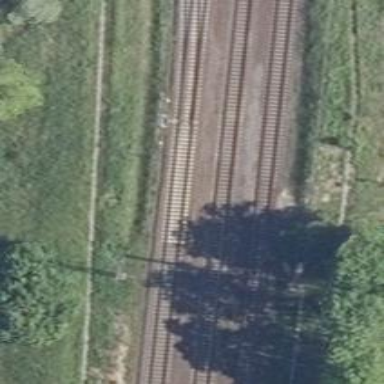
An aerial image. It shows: Railway switch with the turnout on the right side.